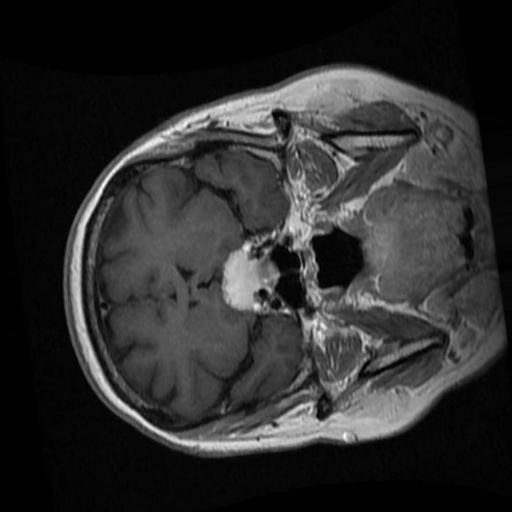
Label: brain_menin